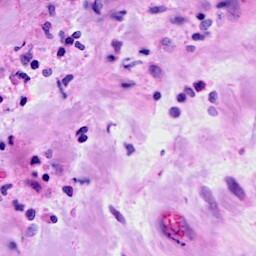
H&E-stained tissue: Breast